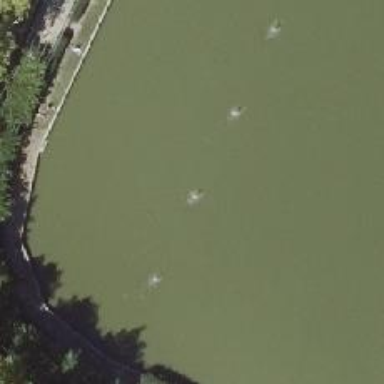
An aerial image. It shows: Beautiful fountain.